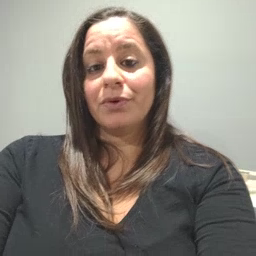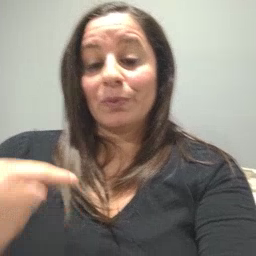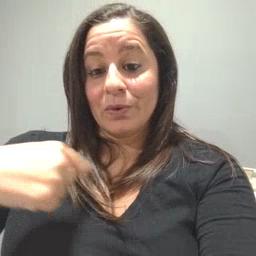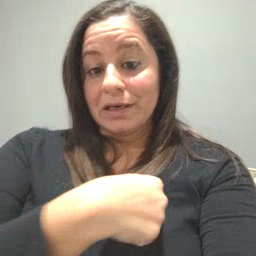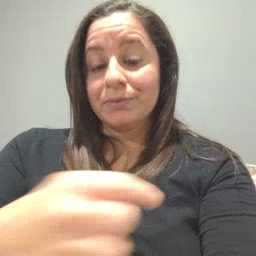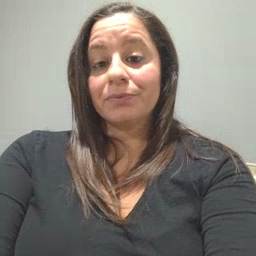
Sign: weus